Question: I'm trying to build a version of the todo app using <URL>. I realize that a todo app doesn't really show off the features of Durandal, but I'm on the learning path and figured it would be a good first project.
Anyway, in the process I've stumbled upon an error that I'm unable to solve (see below).
'''
Error("Cannot write a value to a ko.computed unless you specify a 'write' option. If you wish to read the current value, don't pass any parameters.")
'''
I've also attached an image that shows these in the console.

You can find the source code at <URL>.
Most of the Knockout code is borrowed from the Knockout+Require TodoMVC project at <URL>
Thanks for your time.
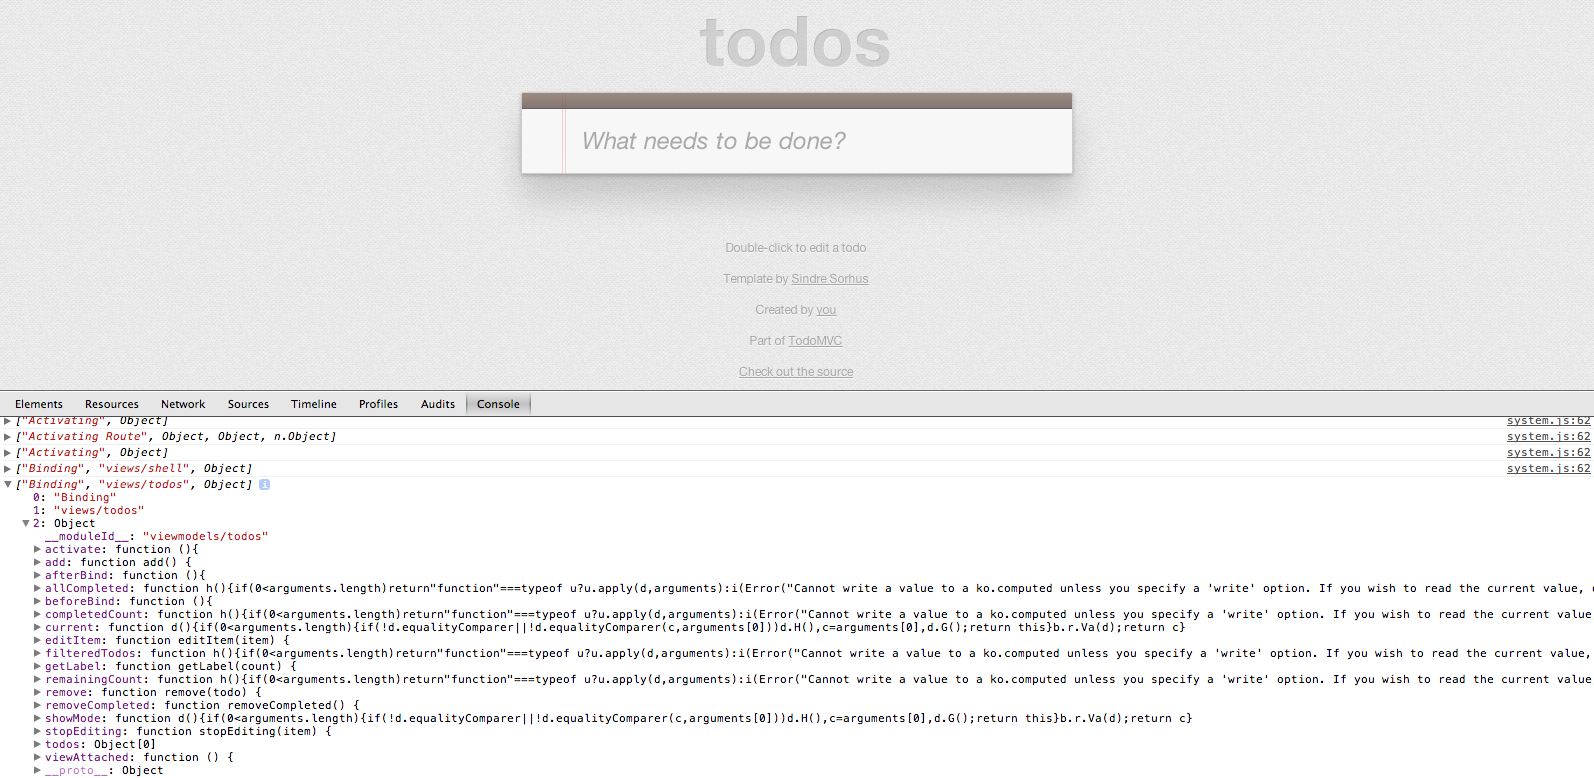
Answer: I think you're misreading the console.
For example, "allCompleted" is a property on your view model, which is declared as a dependent observable (i.e. a "computed"):
'''
// writeable computed observable to handle marking all complete/incomplete
self.allCompleted = ko.computed({
// -- trimmed --
});
'''
What you're seeing in the console isn't the 'Cannot write a value' error; it's the debug output for a 'computed' property - i.e. its function definition. For reference, here's the function definition of a dependent observable straight from the <URL>:
'''
function dependentObservable() {
if (arguments.length > 0) {
if (typeof writeFunction === "function") {
// Writing a value
writeFunction.apply(evaluatorFunctionTarget, arguments);
} else {
throw new Error("Cannot write a value to a ko.computed unless you specify a 'write' option. If you wish to read the current value, don't pass any parameters.");
}
return this; // Permits chained assignments
} else {
// Reading the value
if (!_hasBeenEvaluated)
evaluateImmediate();
ko.dependencyDetection.registerDependency(dependentObservable);
return _latestValue;
}
}
'''
What you're seeing in your console is the minified version of this code.
If you want to see the that's returned by the property you'd have to invoke it.